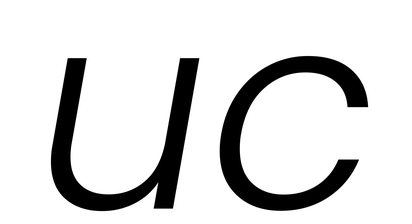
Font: Poppins-LightItalic